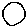
Label: circle